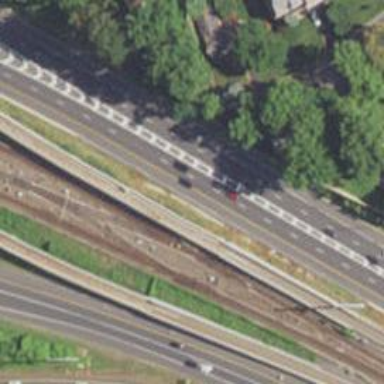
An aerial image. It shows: Electrified rail siding.